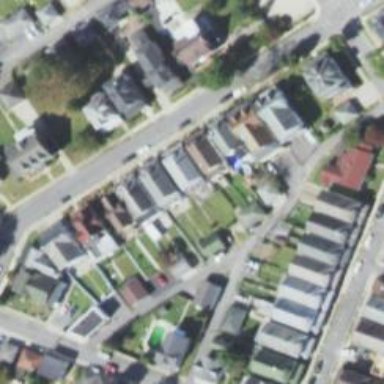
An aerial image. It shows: Alley classified as service road.